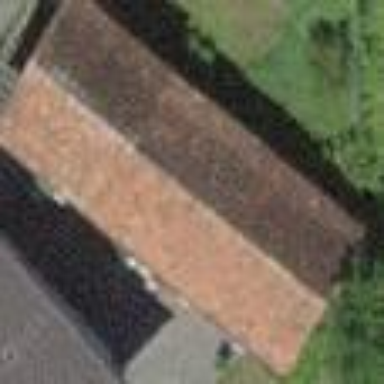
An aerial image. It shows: Shed building.